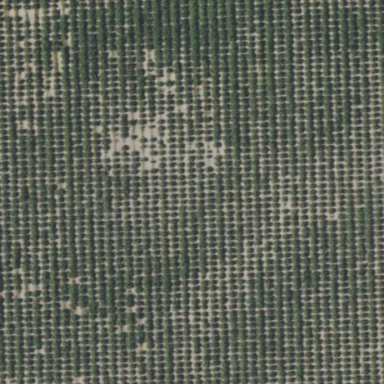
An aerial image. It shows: Almond orchard with rows of almond trees.